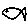
Label: fish